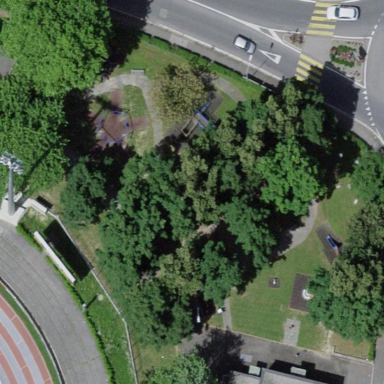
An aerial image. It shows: Playground area for leisure land.